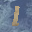
Label: 1